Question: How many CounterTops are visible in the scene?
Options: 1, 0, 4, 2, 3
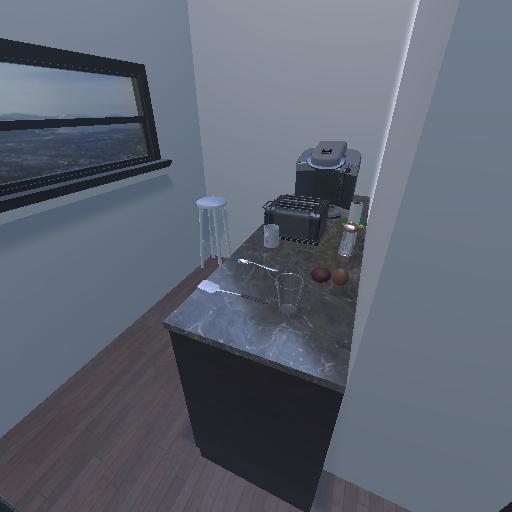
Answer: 1